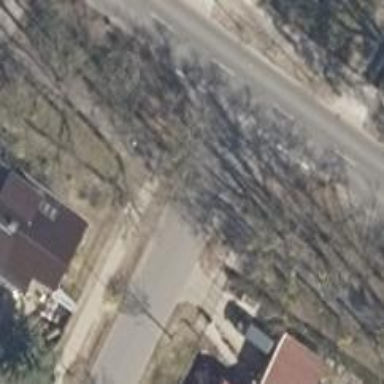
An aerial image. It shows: Residential road with asphalt surface and sidewalk on the left.